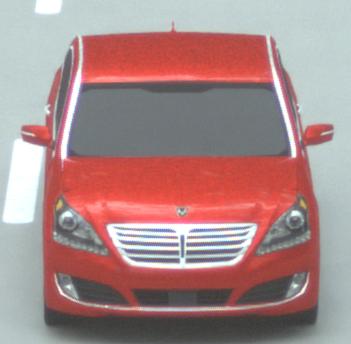
Make: Hyundai
Model: Equus
Detailed model: Gen. 2 VI
Model produced from: 2009
Model produced until: 2016
Doors: 4
Color: red
Road condition: dry road
Daytime: sunrise or sunset
Contrast: medium contrast